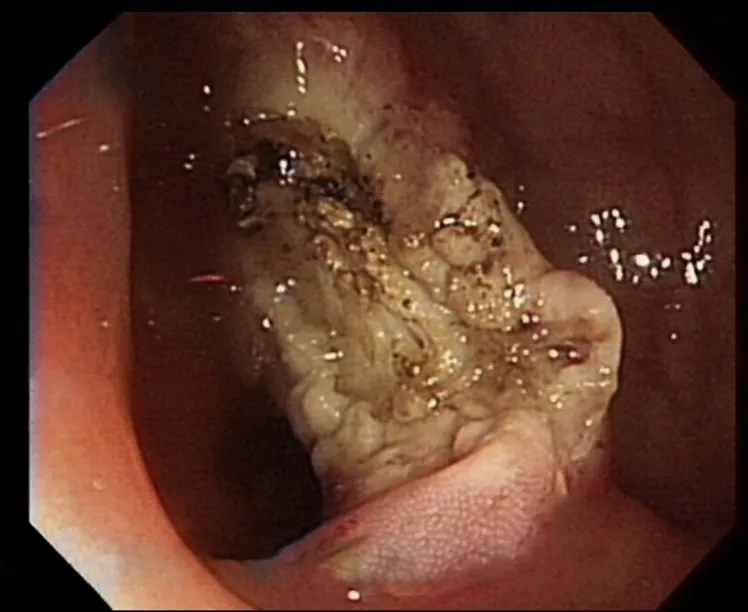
After polypectomy. Polypectomy was performed and bowel wall damage was noted.
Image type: endoscopy (gi_endoscopy)